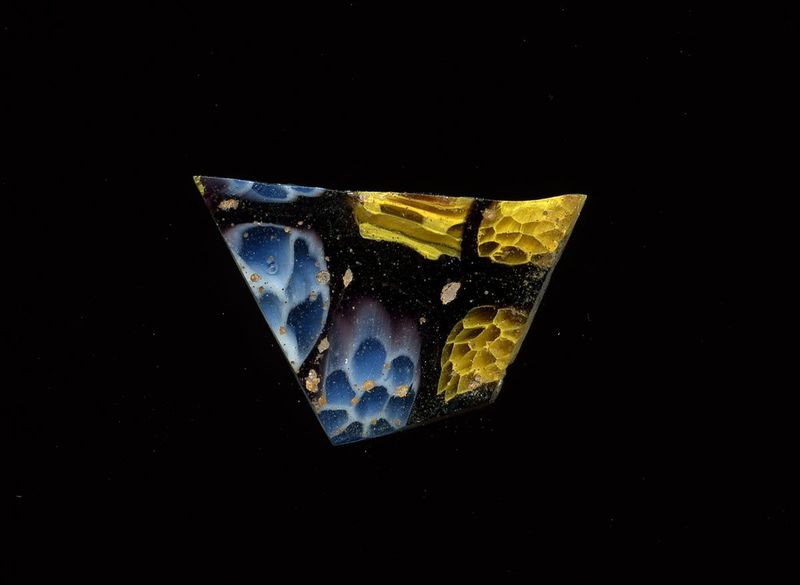
Titel: Mosaikglasfragment
Standort: Hamburg
Institution: Museum für Kunst und Gewerbe Hamburg
Schlagwörter: glas, antike, technik, mosaik, wandschmuck, kaiserzeit, blumenornamente, bodenbeläge, frühe kaiserzeit, prinzipat, römische, millefiori, mittlere, späte